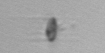
Label: Skeletonema